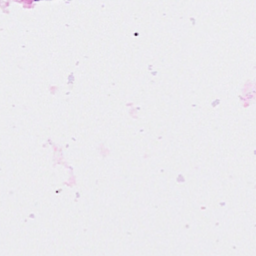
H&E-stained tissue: Breast